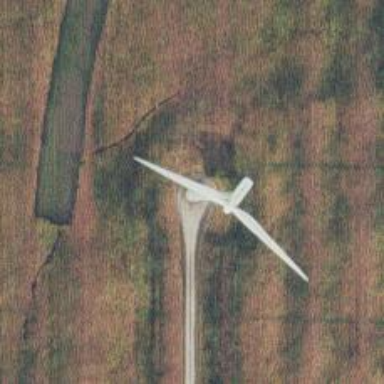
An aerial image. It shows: Wind generator using horizontal axis wind turbines.